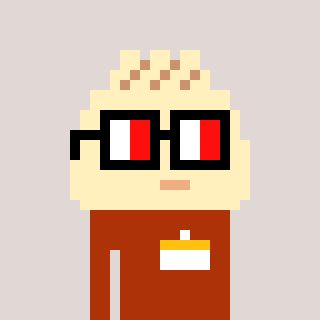
a pixel art character with square glasses with black frames and red eyes, a porkbao-shaped head and a hotbrown-colored body on a warm background